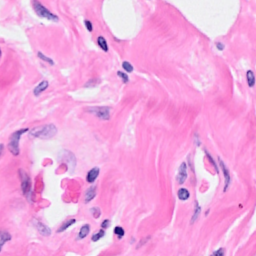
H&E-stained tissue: Breast